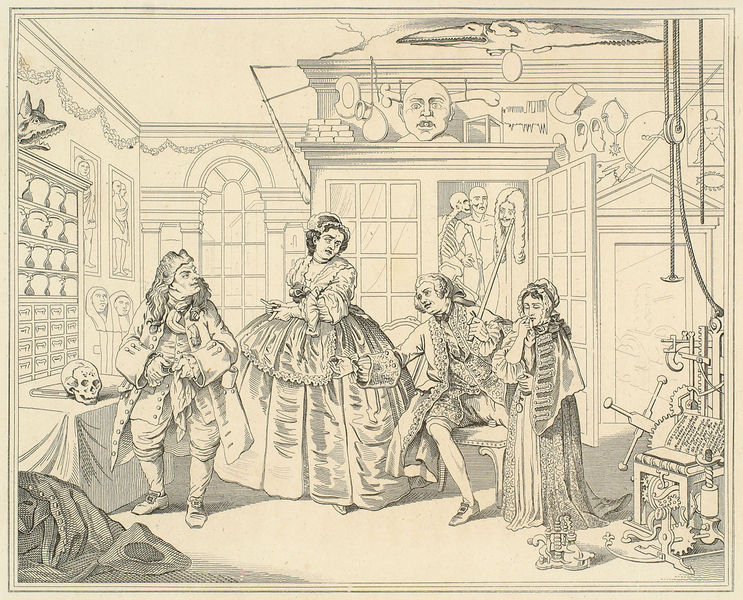
Titel: Die Heirath nach der Mode
Schlagwörter: kopf, mann, frauen, menschen, mädchen, fenster, frau, kleid, männer, raum, zeichnung, dame, haube, anatomie, barock, schädel, tod, tot, innenraum, möbel, decke, perücke, bücher, bogen, graphik, figuren, seile, karikatur, atelier, knochen, maschine, stich, künstler, dreispitz, arzt, girlanden, skelett, totenkopf, krokodil, kabinett, schauspieler, totenschädel, reifrock, uhren, masken, experiment, apotheke, mechanismus, kuriositäten, apparate